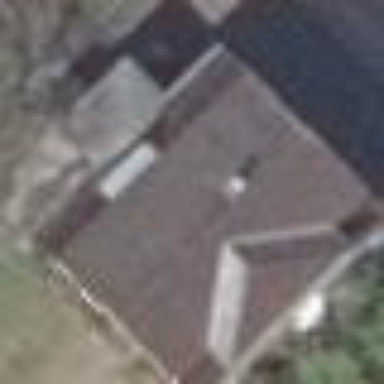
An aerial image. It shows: House with gambrel roof shape.